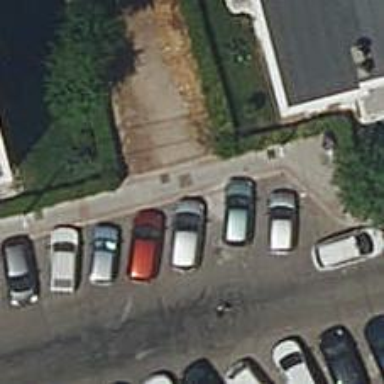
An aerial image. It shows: Sidewalk.